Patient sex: F
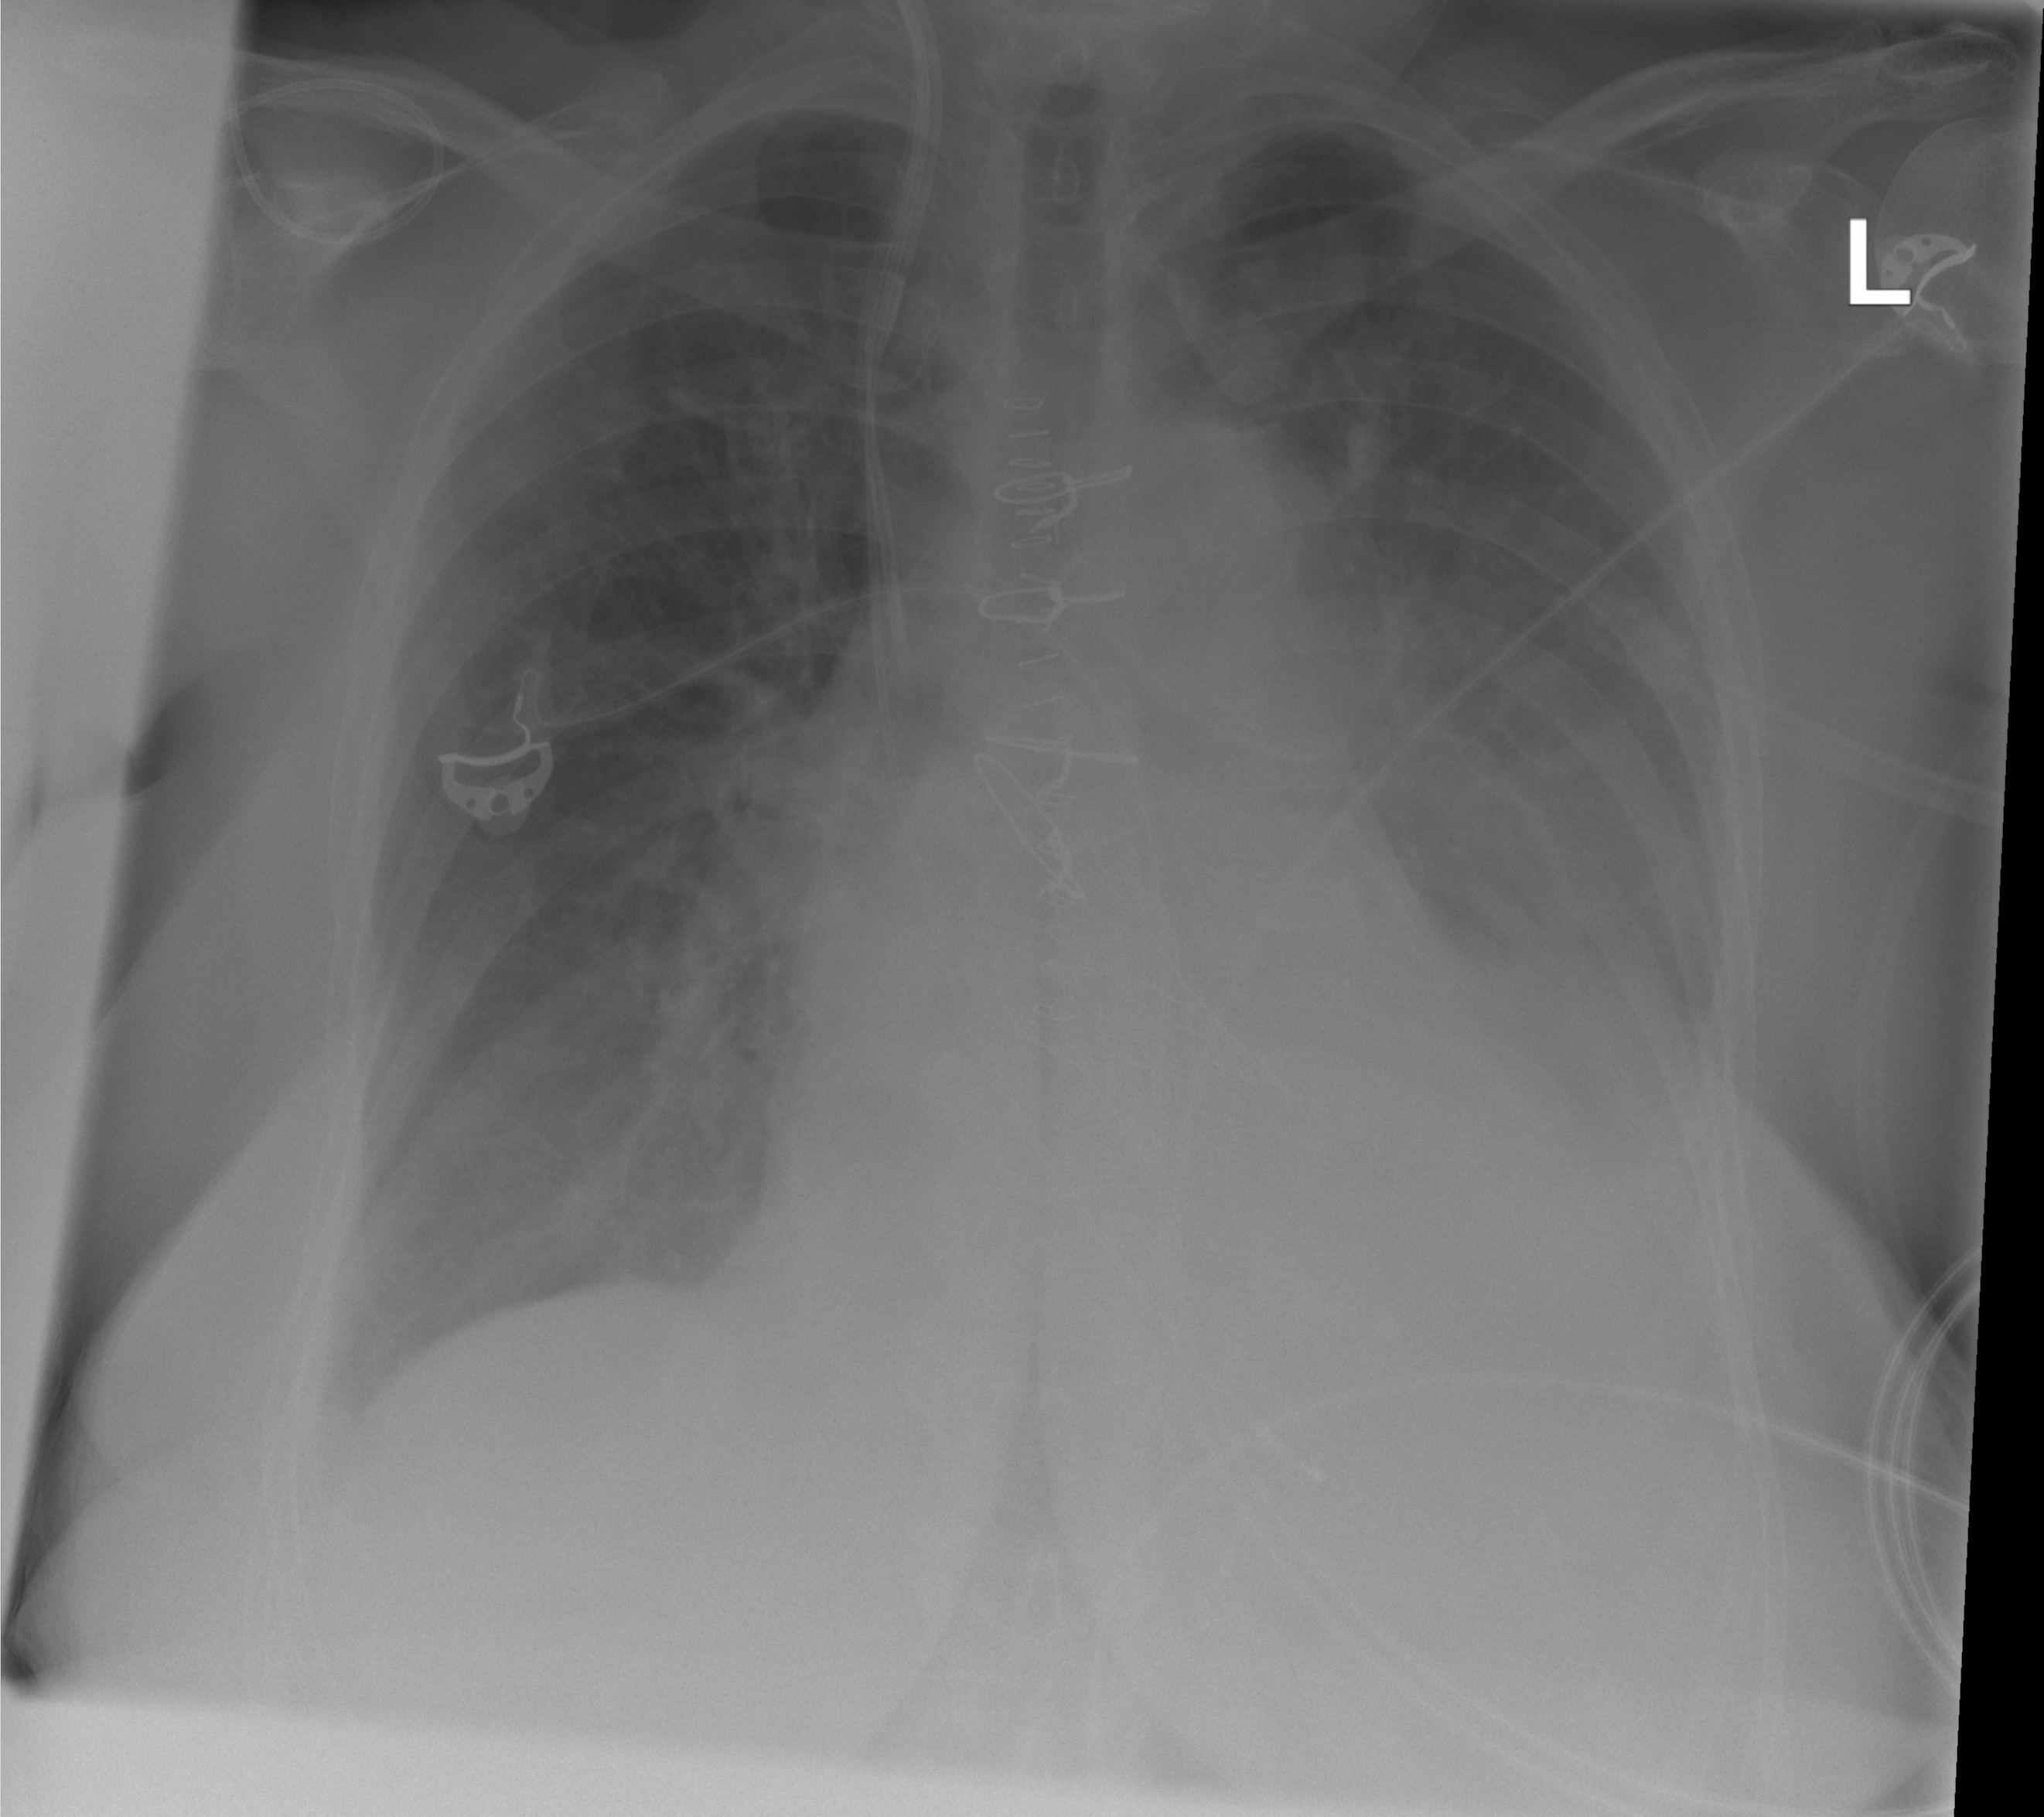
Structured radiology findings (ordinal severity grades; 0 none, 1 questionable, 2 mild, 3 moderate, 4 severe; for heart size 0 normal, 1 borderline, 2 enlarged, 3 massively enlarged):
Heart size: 3
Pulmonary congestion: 2
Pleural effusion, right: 2
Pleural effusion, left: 3
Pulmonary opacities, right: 0
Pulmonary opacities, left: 0
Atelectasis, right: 0
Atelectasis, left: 2